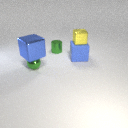
small green metal sphere to the left of small green metal cylinder